Current action and preconditions to check: trajectory_clear

Your task: For each precondition in the list above, predict whether it will hold at this action.

Consider the current scene as observed from the mobile robot's camera, and analyze the predicted future states of all dynamic agents (e.g., people, animals, vehicles, or any moving entities) within the NEXT SECOND.

IMPORTANT: Only answer "very likely" if you are absolutely certain—based on strong, clear evidence—that a dynamic agent will violate the precondition in the predicted future state. Do NOT answer "very likely" for unlikely, ambiguous, or low-probability risks.

Ask yourself for each precondition: Is there a high probability, with clear and convincing evidence, that the predicted future states of any dynamic agent will interfere with the predicted future state of the currently executing action within the NEXT SECOND, causing that precondition to fail?

Assess the risk level based on these predictions. Use "likely" or "very likely" if motions create a clear risk of interference.

Use "neutral" or "improbable" if agents are nearby but their predicted paths are clearly diverging or non-conflicting.

Failure Risk Categories: "very improbable", "improbable", "neutral", "likely", "very likely"

Answer Format: Output ONLY the probability_of_failure value from these categories: "very improbable", "improbable", "neutral", "likely", "very likely"

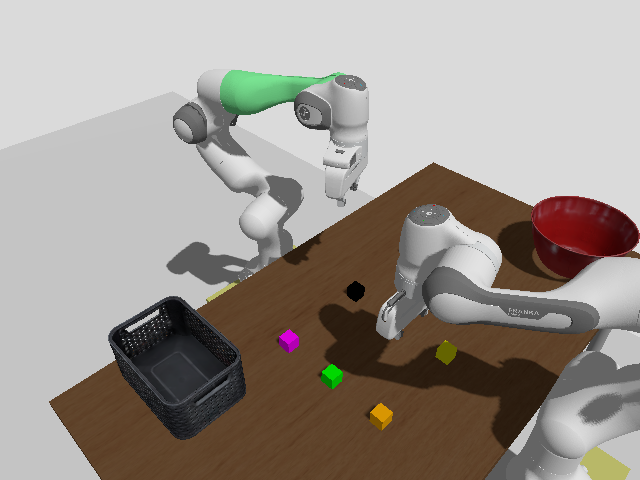

Answer: very improbable